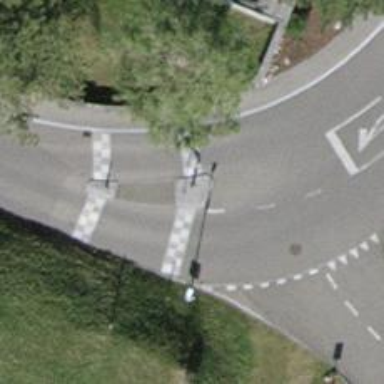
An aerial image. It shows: Public transport stop position.